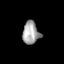
Tissue: skin
Cell type: Myeloid cells
Senescence score: 0.7309
Nuclear area (px): 369
Mean DAPI intensity: 163.618